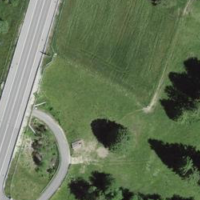
EUNIS habitat code: 57
Species observed at this site:
Chamaenerion dodonaei